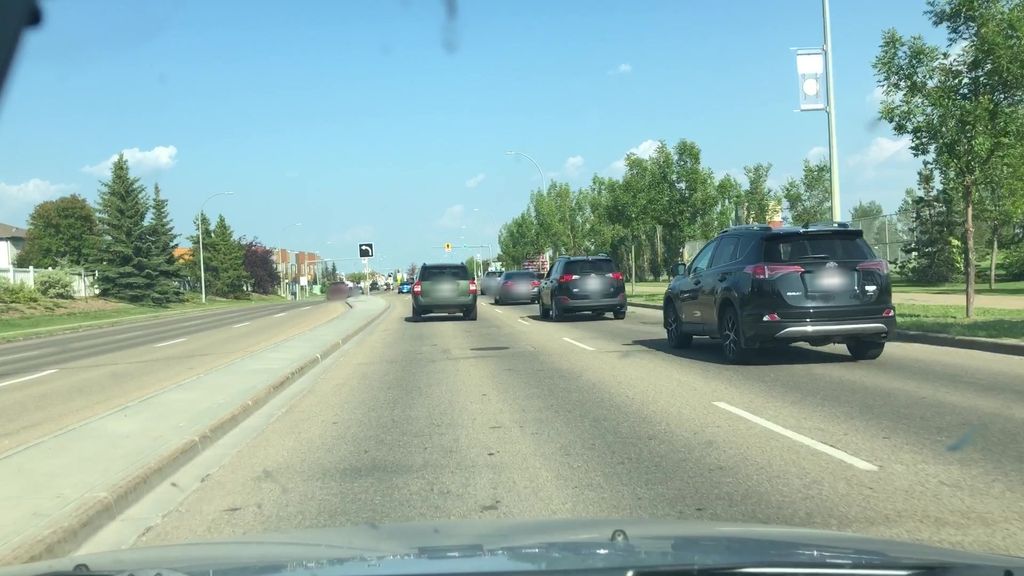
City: edmonton